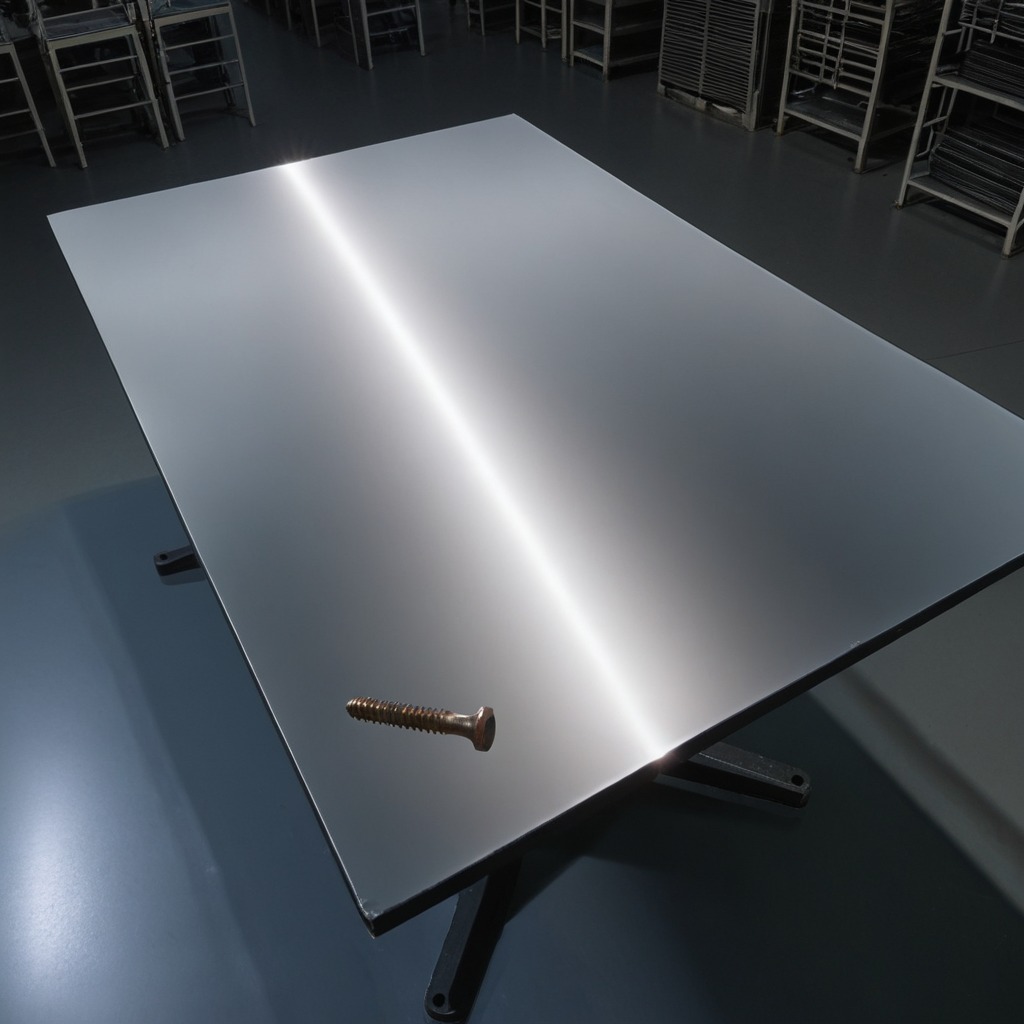
A metal screw is lying on the tabletop.